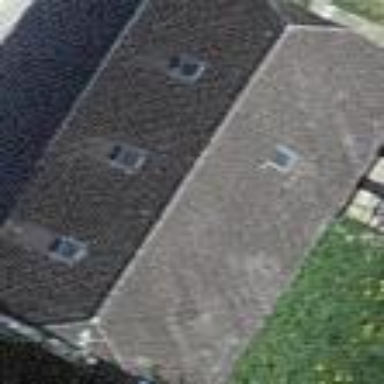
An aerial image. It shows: Shed.